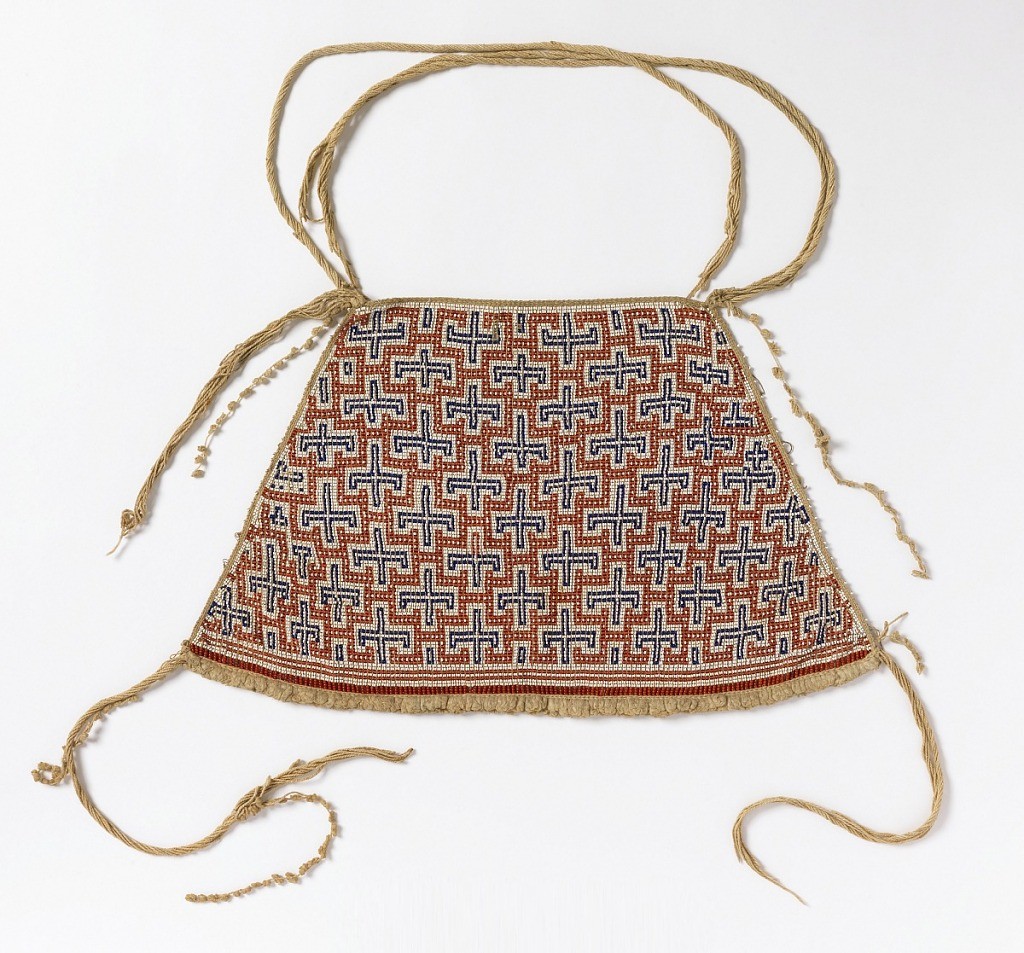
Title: Beadwork apron
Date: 19th century
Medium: cotton, glass, china beads, wool (?)
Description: Woven beadwork in design of crosses in blue with surrounding lines in red on a white ground. Cotton strings for tying and for ornament. Border at the bottom of wool (?).